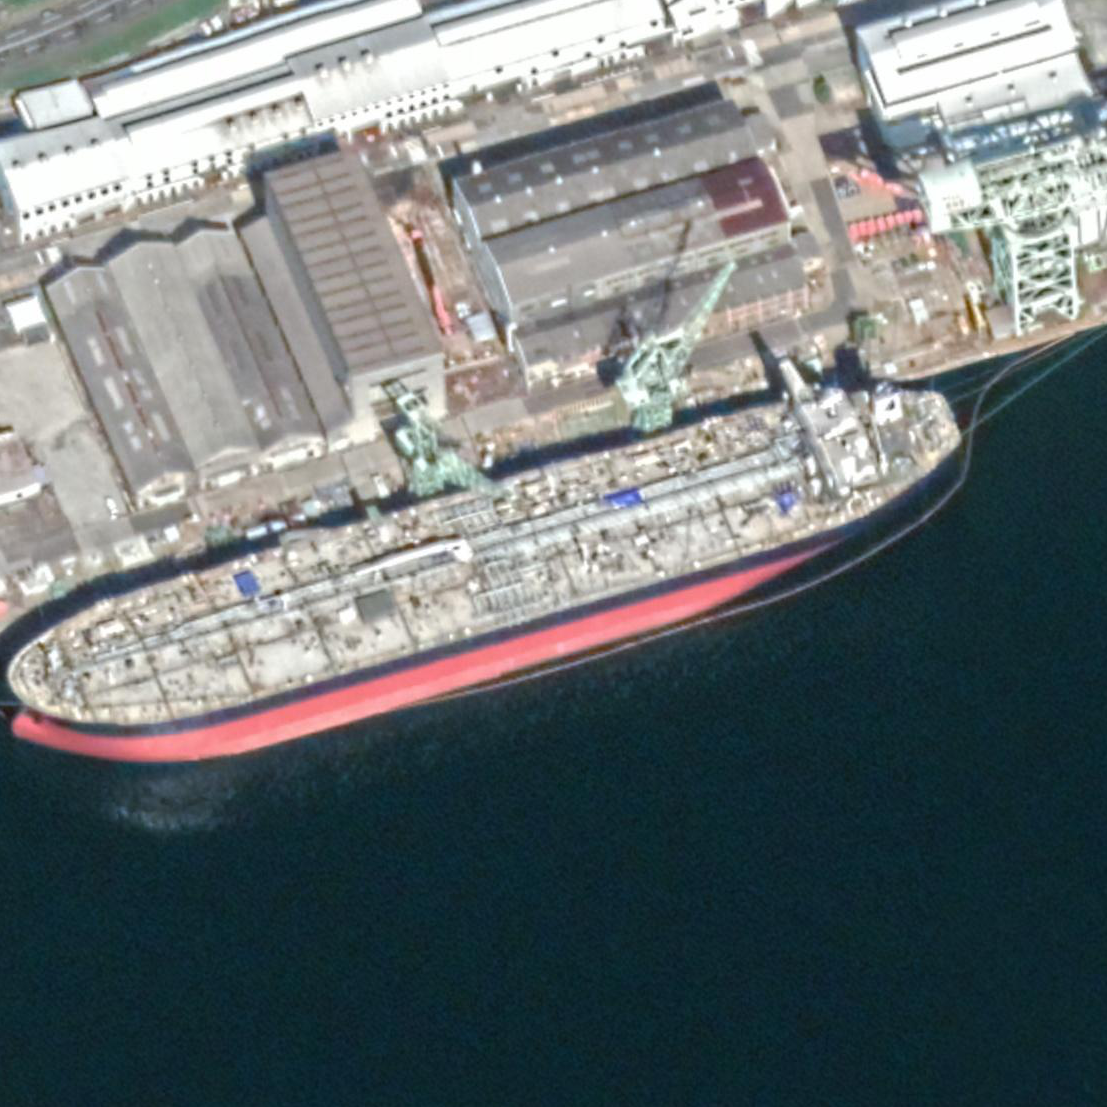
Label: Tank_ship